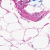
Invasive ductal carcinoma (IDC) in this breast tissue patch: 0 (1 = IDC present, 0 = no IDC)